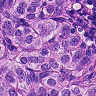
Metastatic tissue present: yes